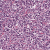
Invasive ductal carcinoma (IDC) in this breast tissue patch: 1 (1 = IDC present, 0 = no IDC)